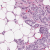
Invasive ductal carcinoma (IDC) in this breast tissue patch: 1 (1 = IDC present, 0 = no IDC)